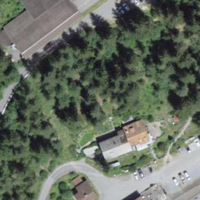
EUNIS habitat code: 45
Species observed at this site:
Lathyrus vernus
Vicia sepium
Tanacetum parthenium